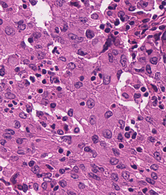
Tumor epithelial tissue: yes
Tumor-associated stroma tissue: no
Normal tissue: no